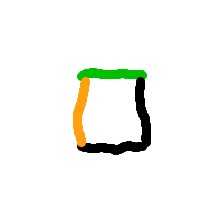
Shape: square